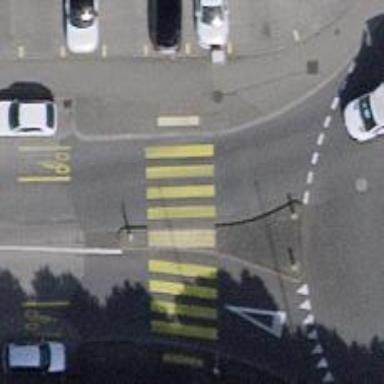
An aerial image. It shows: Marked road crossing with pedestrian island.